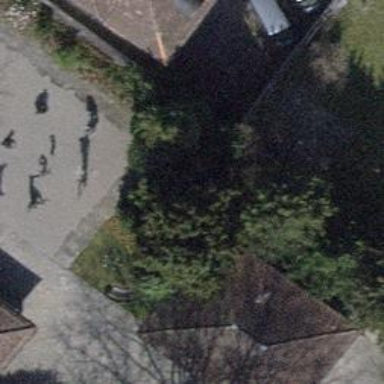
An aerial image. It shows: Retaining wall.